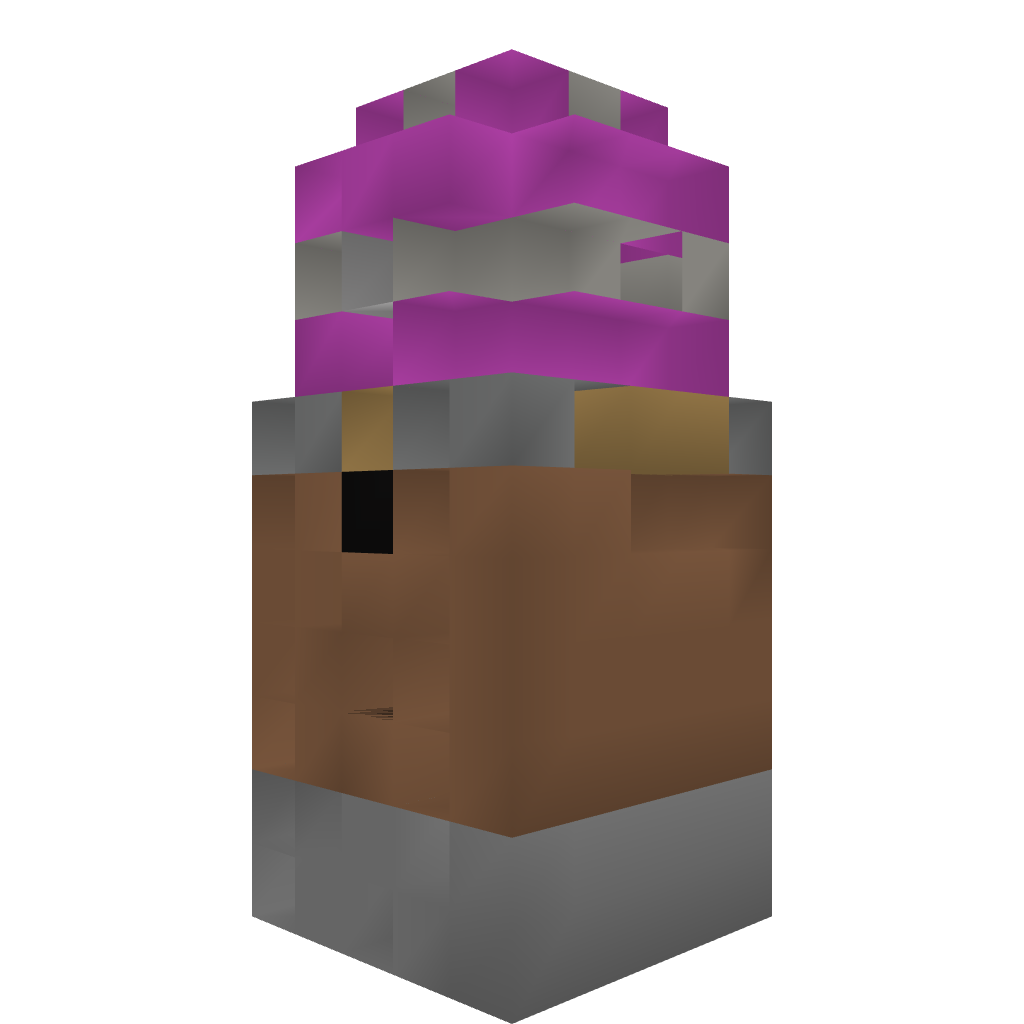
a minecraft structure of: Trading booth